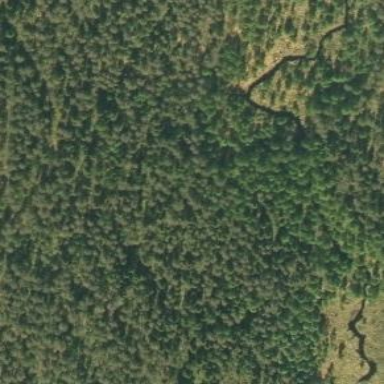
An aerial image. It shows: Woodland with needle-leaved trees.